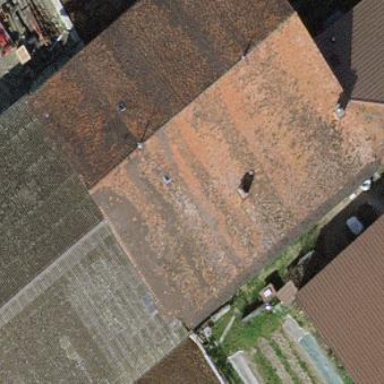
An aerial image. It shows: Farm building.